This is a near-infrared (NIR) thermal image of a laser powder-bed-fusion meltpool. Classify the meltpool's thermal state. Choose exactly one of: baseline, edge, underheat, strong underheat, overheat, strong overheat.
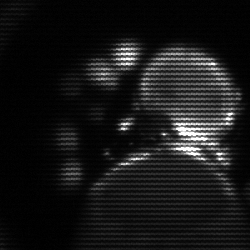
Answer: edge